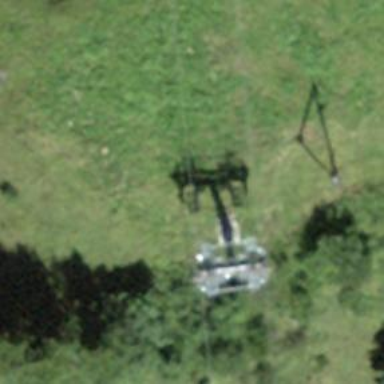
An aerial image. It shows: Pylon for aerialway.